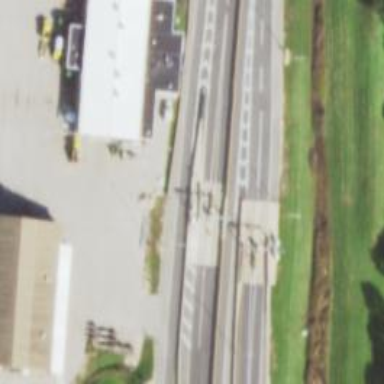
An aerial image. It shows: Toll gantry on the road.